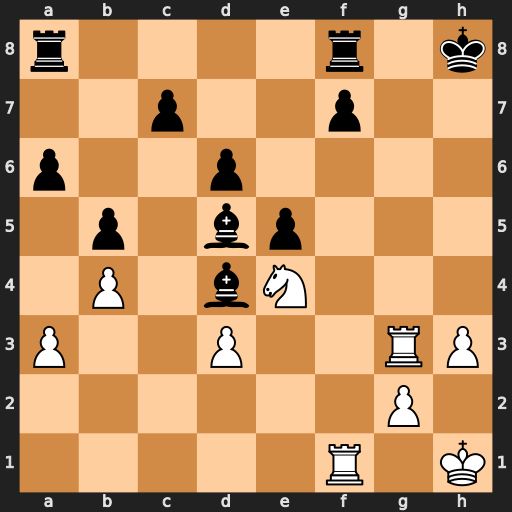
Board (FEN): r4r1k/2p2p2/p2p4/1p1bp3/1P1bN3/P2P2RP/6P1/5R1K
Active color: w
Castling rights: -
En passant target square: -
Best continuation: Rf5 Bxe4 dxe4 Be3 Rh5+ Bh6 Rxh6#